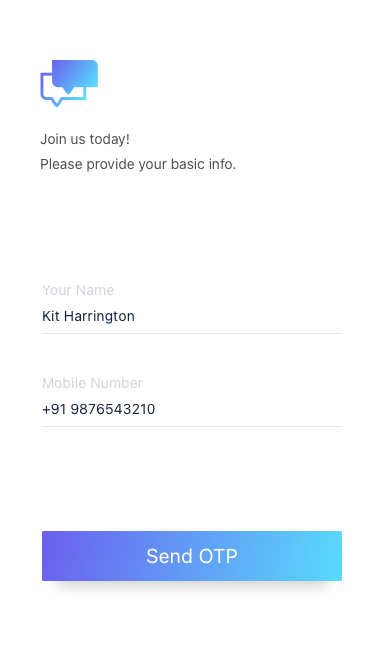
Text in this UI design:
Join us today! Please provide your basic info.
Your Name
Kit Harrington
+91 9876543210
Mobile Number
Send OTP